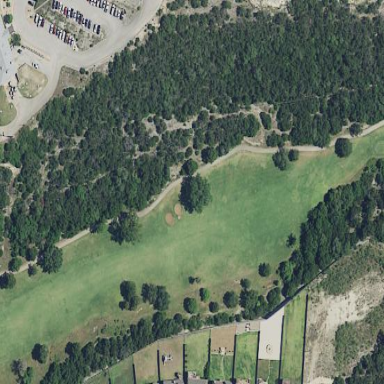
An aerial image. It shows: Rough area in golf course.